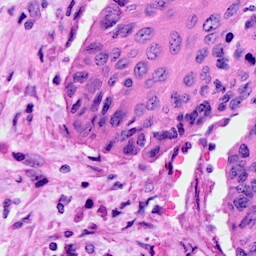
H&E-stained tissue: Cervix